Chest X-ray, PA view. Patient: 46 years old, sex F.
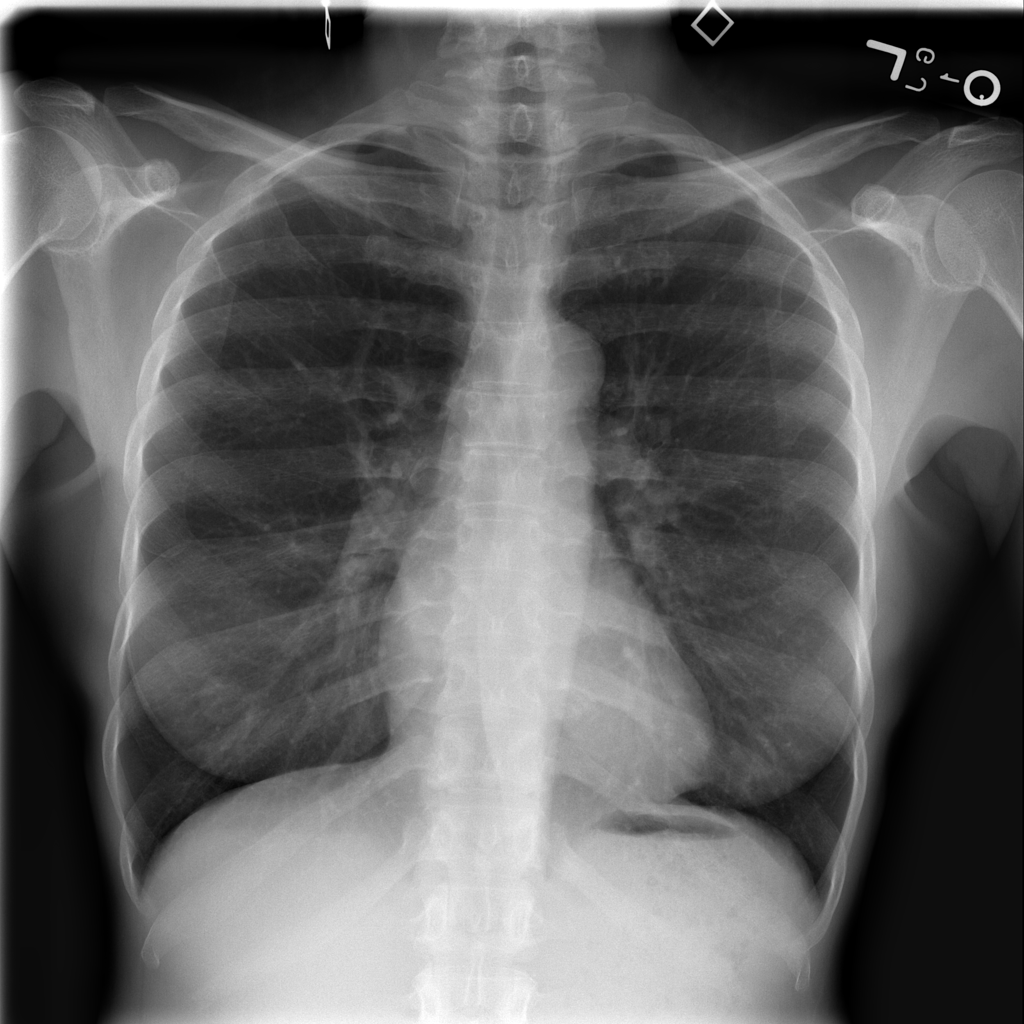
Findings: No Finding